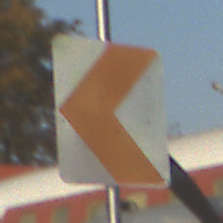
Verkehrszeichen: RichtungstafelnInKurvenKleinRechts
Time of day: SunriseSunset
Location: Outdoor (Special)
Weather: Clear
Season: NotSpecified
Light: Natural